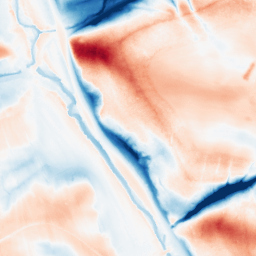
Category: classical
Decomposition family: gaussian_anisotropic
Decomposition parameters: sigma_x: 5
sigma_y: 20
Upsampling method: bicubic_3x
Upsampling parameters: scale: 3
Upsampling scale: 3